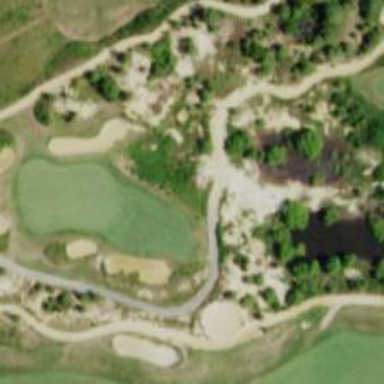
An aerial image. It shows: Golf hole.